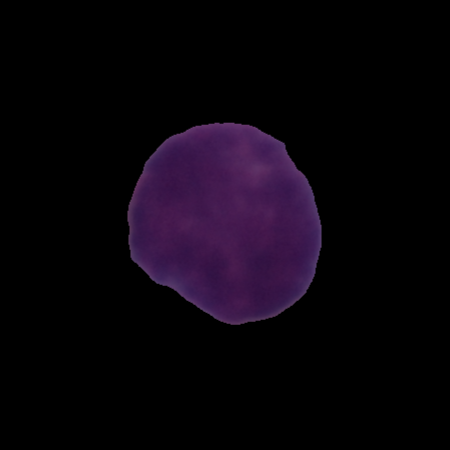
Label: cancer